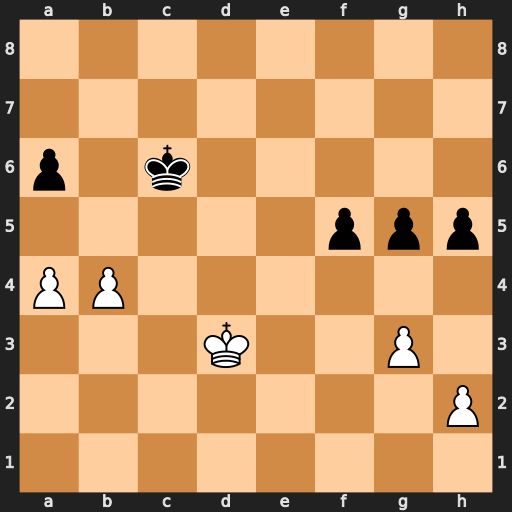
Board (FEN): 8/8/p1k5/5ppp/PP6/3K2P1/7P/8
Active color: w
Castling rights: -
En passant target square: -
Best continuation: Kd4 Kd6 h4